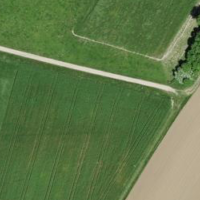
EUNIS habitat code: 25
Species observed at this site:
Urtica dioica